Field crop: maize
Growth stage: 2
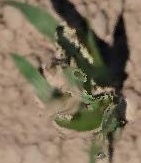
Species: maize